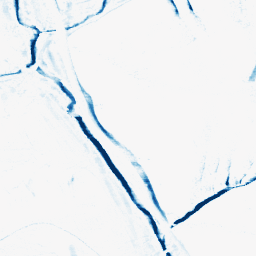
Category: morphological
Decomposition family: morphological_rect
Decomposition parameters: operation: closing
width: 10
height: 3
Upsampling method: sinc_blackman
Upsampling parameters: scale: 2
kernel_size: 8
Upsampling scale: 2